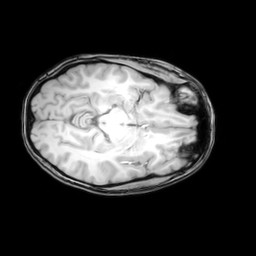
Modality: T1w
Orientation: axial
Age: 23
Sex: female
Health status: healthy
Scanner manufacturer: philips
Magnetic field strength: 3 T
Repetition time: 0.012 s
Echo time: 0.0037 s